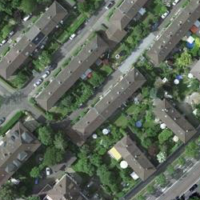
EUNIS habitat code: 54
Species observed at this site:
Lapsana communis
Symphoricarpos albus